Question: I have a bunch of HTML pages with a form on each page for users to subscribe to a newsletter. This form submits to subscribe.php here i want to determine the page the user came from and redirect it to the same page.
'''
header("Location: " . $_SERVER['HTTP_REFERRER']);
'''
is giving me an error

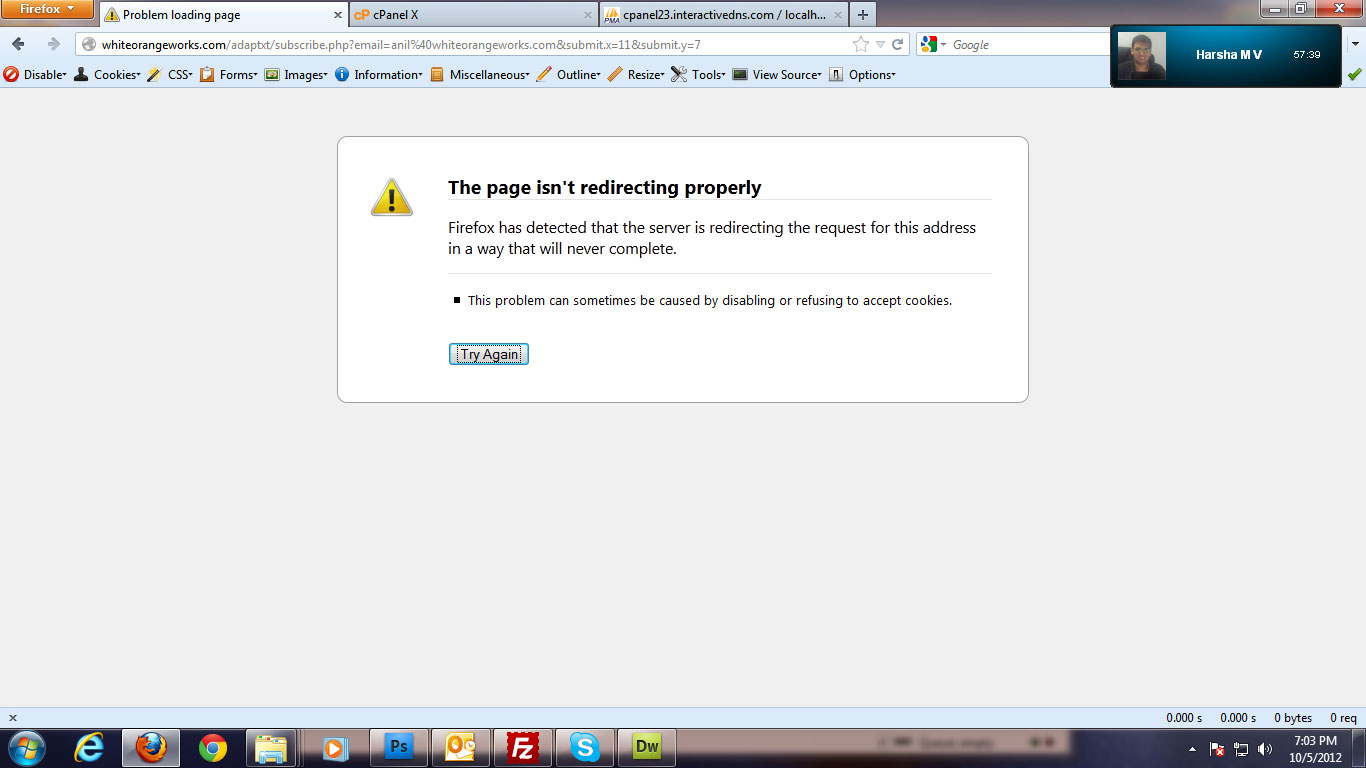
Answer: Spelling mistake, the associated name is 'HTTP_REFERER'.
This generates a redirect to '', which is the same page and hence looping forever and causing the error.